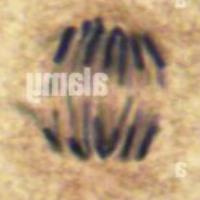
Label: anaphase